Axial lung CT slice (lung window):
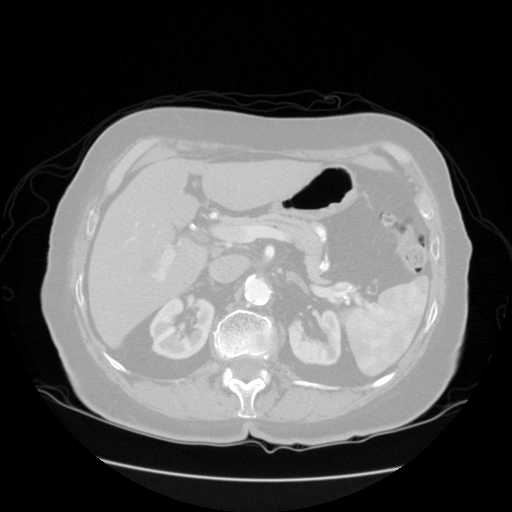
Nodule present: no